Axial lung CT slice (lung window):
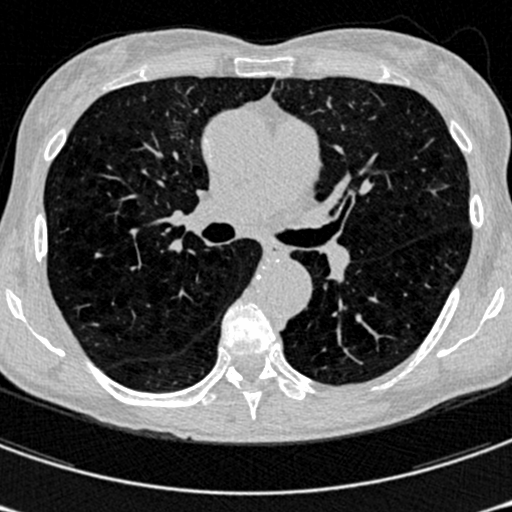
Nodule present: no